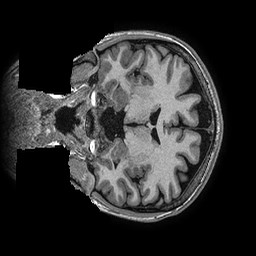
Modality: T1w
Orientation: coronal
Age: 29
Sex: female
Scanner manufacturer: ge
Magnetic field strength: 3 T
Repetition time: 0.006952 s
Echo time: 0.00292 s